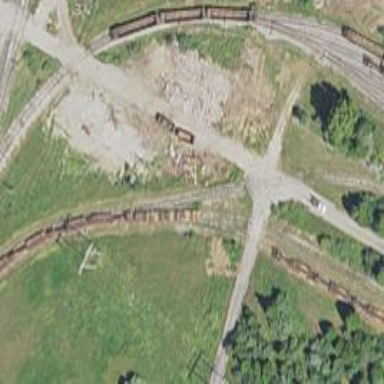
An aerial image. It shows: Abandoned spur railway.